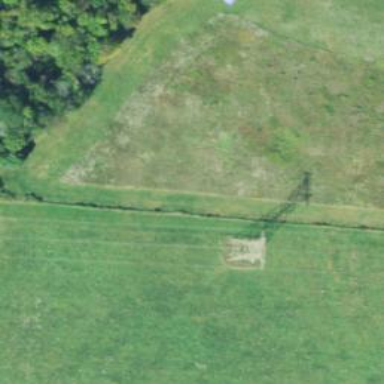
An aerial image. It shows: Lattice structure tower used for power transmission.